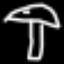
Label: mushroom